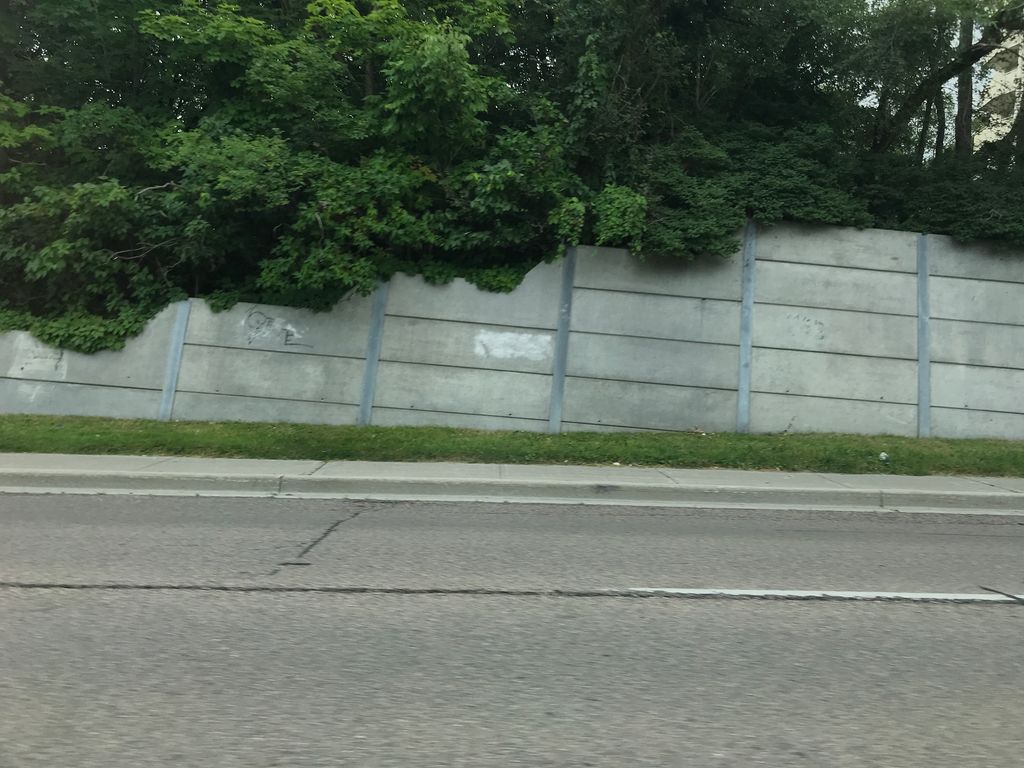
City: toronto